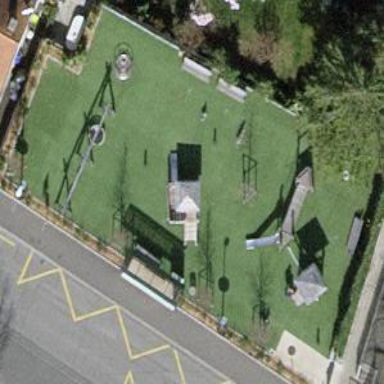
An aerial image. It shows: Playground area for leisure land.